Interaction volume radius: 5 \u00c5
Interaction volume height: 20 \u00c5
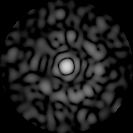
Disorder parameter: 0.8499